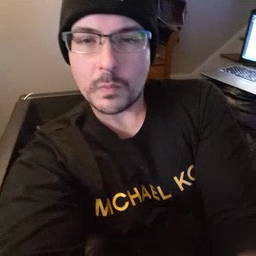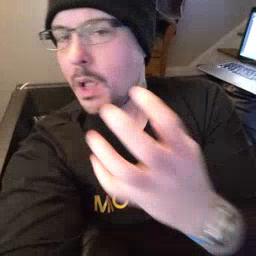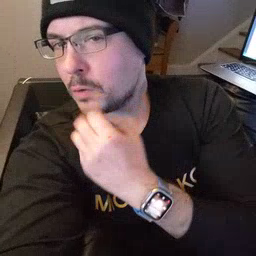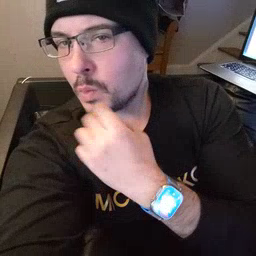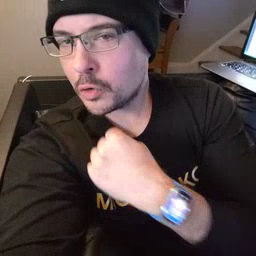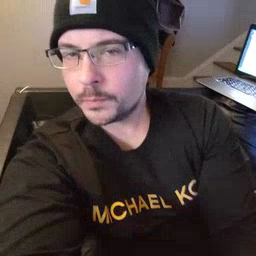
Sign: underwear